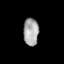
Tissue: lung
Cell type: Others
Senescence score: 0.2291
Nuclear area (px): 408
Mean DAPI intensity: 167.529